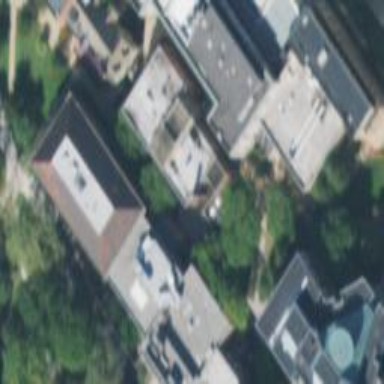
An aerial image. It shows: University building with theatre.